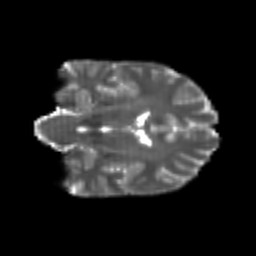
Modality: T2w
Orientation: coronal
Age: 24
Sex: female
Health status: healthy
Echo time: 0.074 s